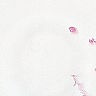
Metastatic tissue present: no